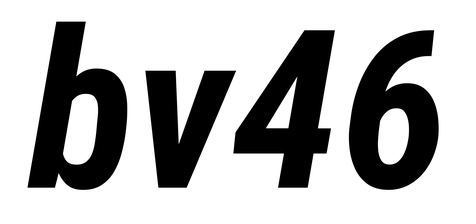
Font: Roboto-Italic_Condensed_Bold_Italic